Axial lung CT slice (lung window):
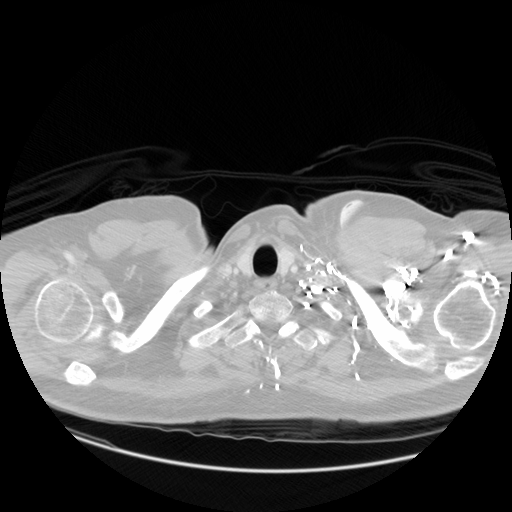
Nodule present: no